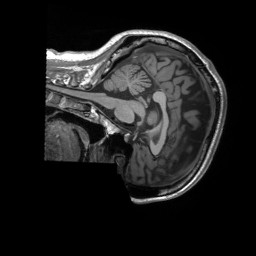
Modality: T1w
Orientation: sagittal
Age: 27
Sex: female
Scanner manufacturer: siemens
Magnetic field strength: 3 T
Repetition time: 2.3 s
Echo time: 0.00232 s